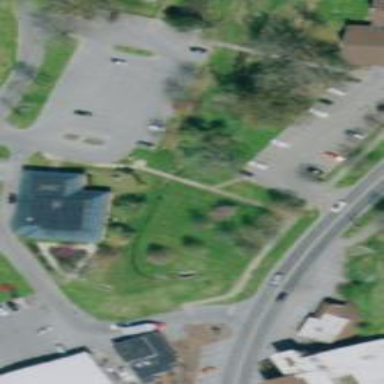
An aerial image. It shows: Parking area.